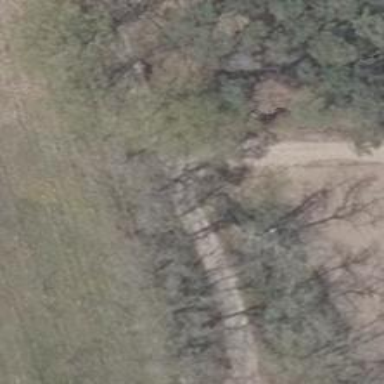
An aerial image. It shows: Dirt track road with grade 3 tracktype.